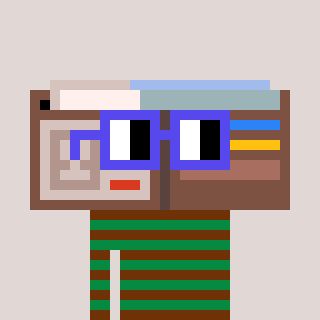
a pixel art character with square blue glasses, a wallet-shaped head and a green-colored body on a warm background